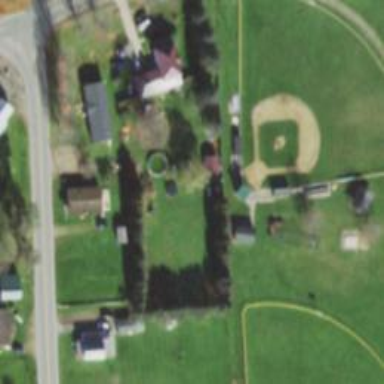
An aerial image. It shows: Baseball pitch for leisure and sports activities.